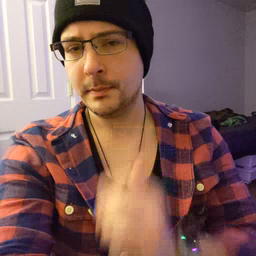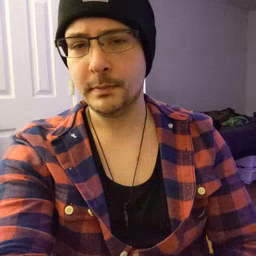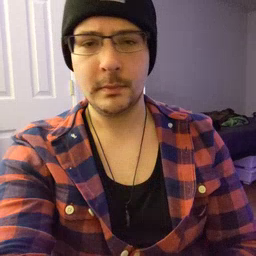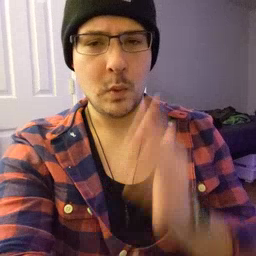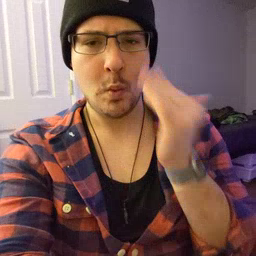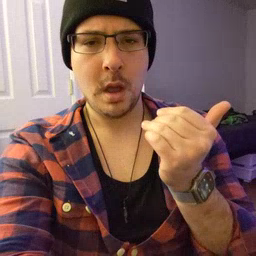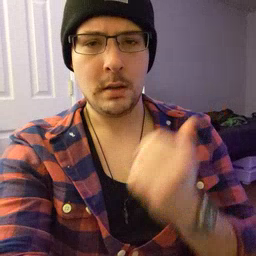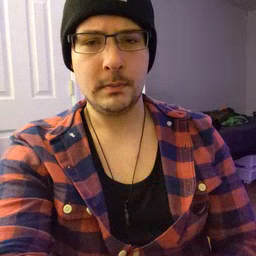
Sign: why